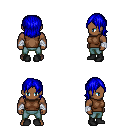
a pixel art fantasy rpg character, male body template, human, dark skin, brown sleeveless shirt, teal pants, blue long bangs hairstyle, white cloth bandages, black shoes, four views (front, back, left, right), 2x2 character sprite sheet, small pixel art, hard edges, no anti-aliasing